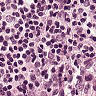
Metastatic tissue present: no